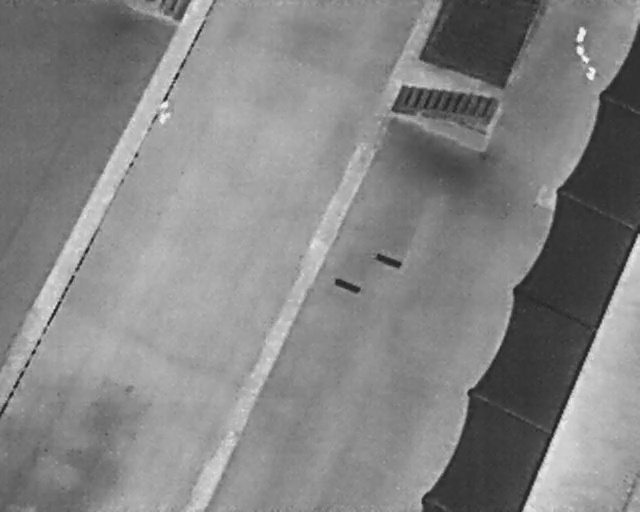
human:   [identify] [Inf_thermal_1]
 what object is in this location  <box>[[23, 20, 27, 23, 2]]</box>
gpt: <ref>1 large person at the top left</ref>